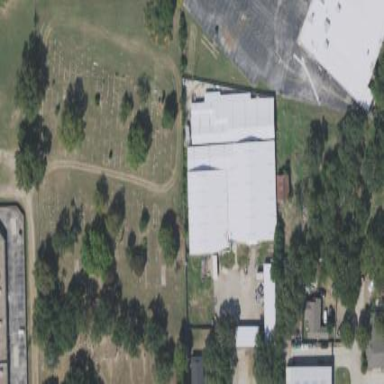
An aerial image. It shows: Cemetery.